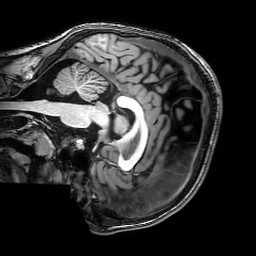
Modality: T1w
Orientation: sagittal
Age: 20
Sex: male
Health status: healthy
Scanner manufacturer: philips
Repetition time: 0.008124 s
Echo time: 0.00372 s